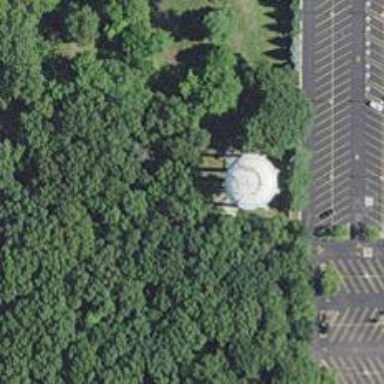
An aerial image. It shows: Water tower that is man-made.